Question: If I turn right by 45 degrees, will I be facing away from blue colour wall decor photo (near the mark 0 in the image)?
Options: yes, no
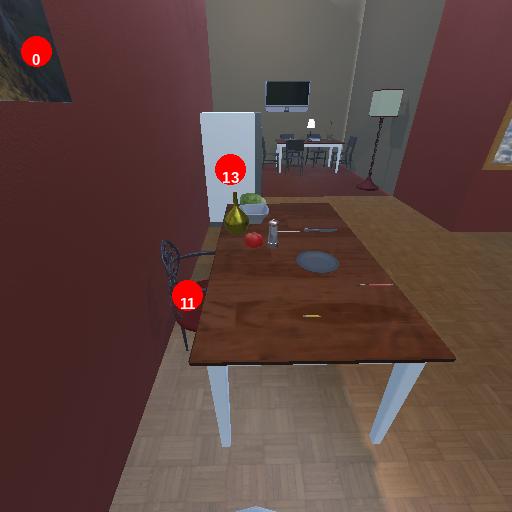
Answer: yes